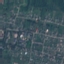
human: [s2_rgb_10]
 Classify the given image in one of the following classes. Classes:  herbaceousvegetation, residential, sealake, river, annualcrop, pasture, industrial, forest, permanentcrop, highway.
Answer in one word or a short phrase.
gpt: Residential